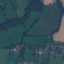
Land use / land cover class: Pasture